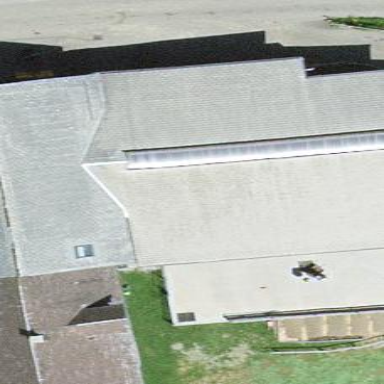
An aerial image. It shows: Gabled roof farm building.